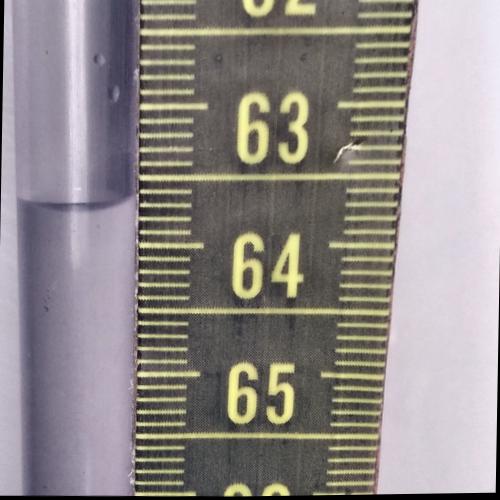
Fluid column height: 63.7 cm